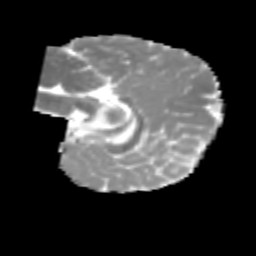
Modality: MD
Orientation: sagittal
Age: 6
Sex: male
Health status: healthy